Question: I'm a first time user trying to set up Aptana Studio 3 for HTML/CSS/JavaScript development. One thing that I'm having trouble with is getting code assist to work properly for jQuery.
When the code completion window pops up, it is filled with syntax that I don't even know how to read.

Does this seem right to you? How do I fix it? What is this weird ${#:x} syntax?
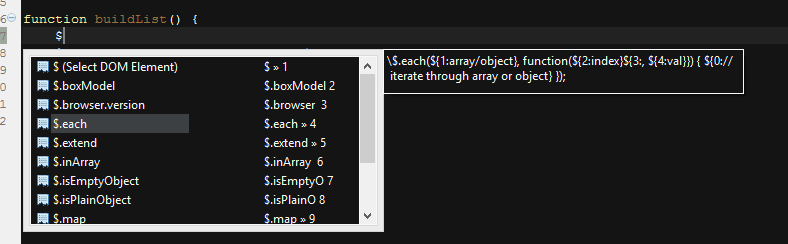
Answer: I figured it out. Installing the jQuery ruble does not automatically add it to your project. In order to do so:
Right click your project | Properties | Project Build Path | enable the appropriate version for your project, then rebuild.